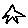
Label: star